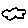
Label: cloud